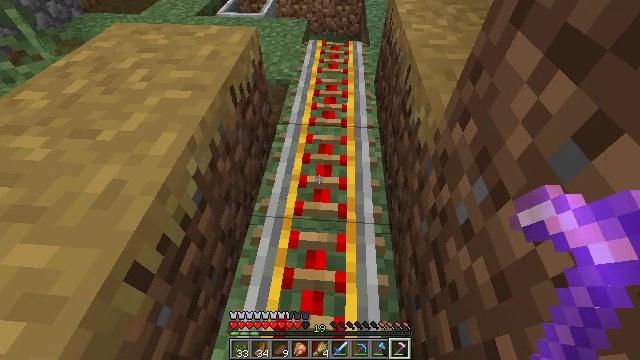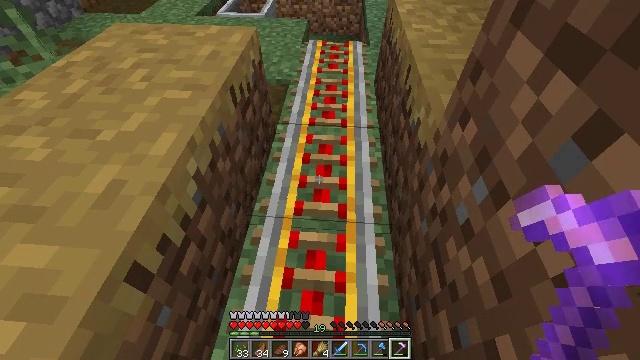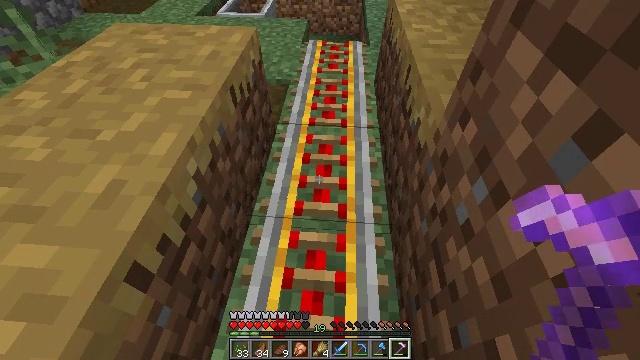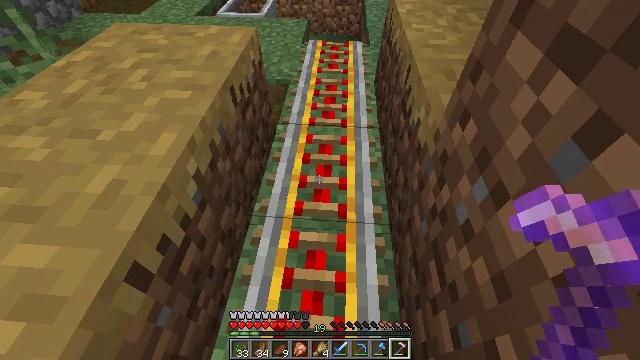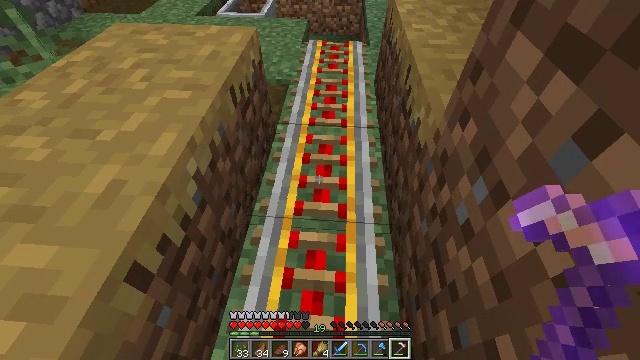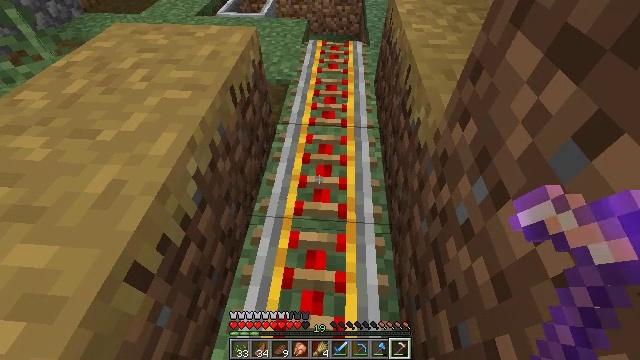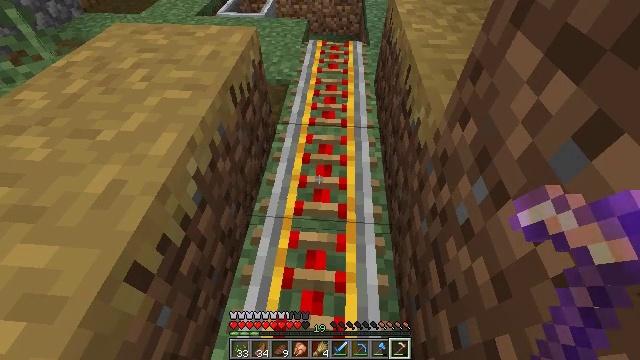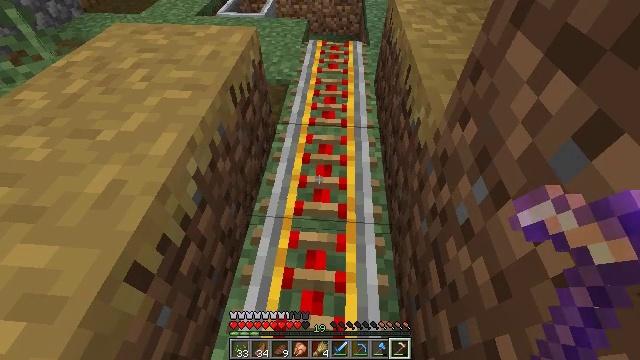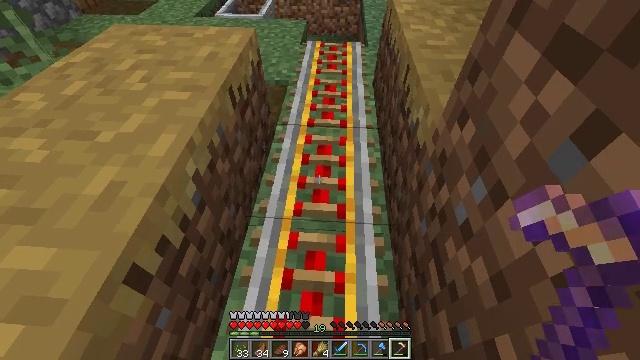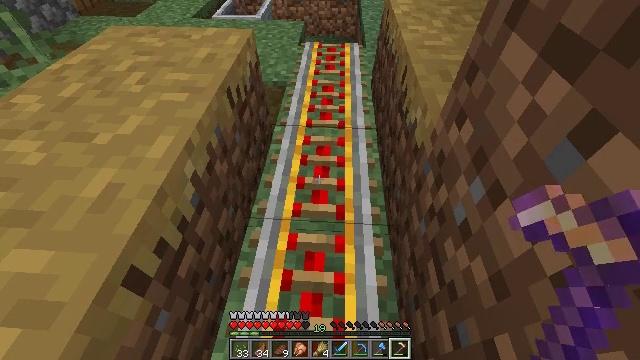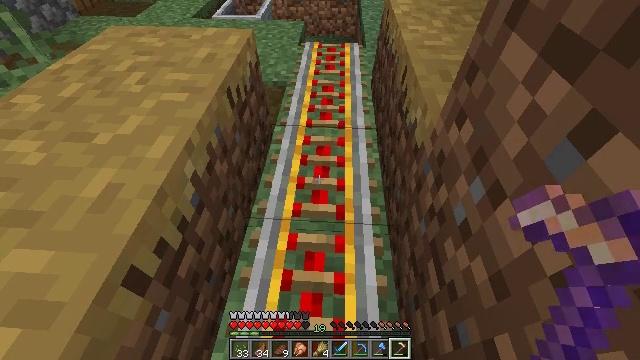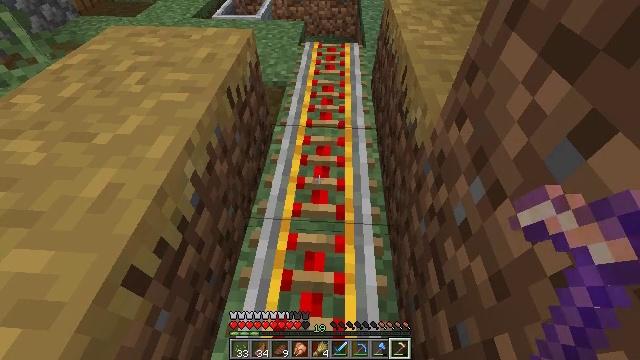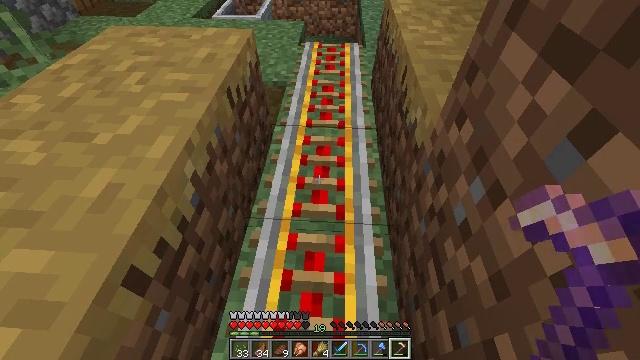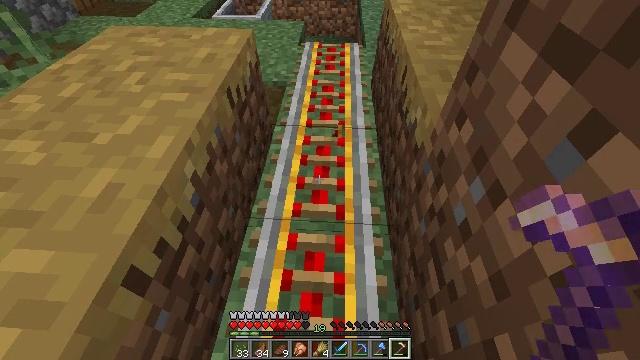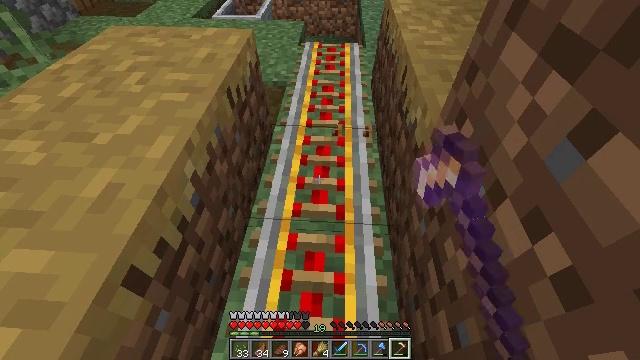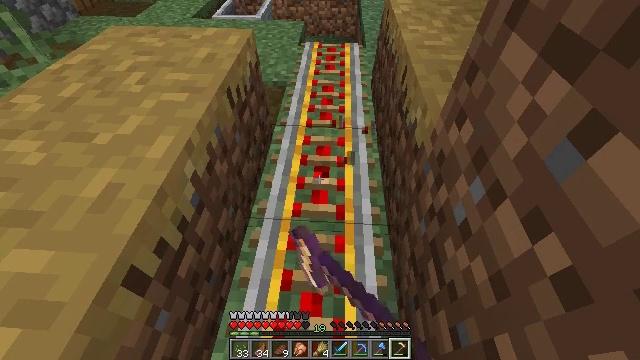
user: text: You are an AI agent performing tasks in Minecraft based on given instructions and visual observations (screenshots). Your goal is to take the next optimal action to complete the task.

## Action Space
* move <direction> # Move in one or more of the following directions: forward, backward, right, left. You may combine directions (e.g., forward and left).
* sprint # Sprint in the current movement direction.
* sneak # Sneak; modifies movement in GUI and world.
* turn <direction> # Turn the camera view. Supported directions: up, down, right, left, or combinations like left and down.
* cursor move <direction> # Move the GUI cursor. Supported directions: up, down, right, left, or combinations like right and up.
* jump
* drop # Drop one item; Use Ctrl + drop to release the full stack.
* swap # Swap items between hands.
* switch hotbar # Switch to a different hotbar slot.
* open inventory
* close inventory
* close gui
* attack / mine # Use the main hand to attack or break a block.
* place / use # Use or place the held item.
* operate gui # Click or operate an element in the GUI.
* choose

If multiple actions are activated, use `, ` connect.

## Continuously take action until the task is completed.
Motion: motion action
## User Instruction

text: Attack the powered rail to remove it.
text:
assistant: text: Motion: no_op
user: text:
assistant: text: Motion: no_op
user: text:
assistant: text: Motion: no_op
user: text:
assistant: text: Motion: no_op
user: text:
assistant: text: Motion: no_op
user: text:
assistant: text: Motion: no_op
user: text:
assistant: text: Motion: no_op
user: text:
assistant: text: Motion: no_op
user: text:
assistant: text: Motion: no_op
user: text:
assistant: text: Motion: no_op
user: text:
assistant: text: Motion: no_op
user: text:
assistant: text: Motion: no_op
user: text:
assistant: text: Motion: attack / mine
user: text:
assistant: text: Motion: attack / mine
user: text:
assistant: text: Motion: attack / mine
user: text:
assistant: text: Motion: attack / mine
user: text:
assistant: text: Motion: attack / mine
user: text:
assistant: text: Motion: attack / mine
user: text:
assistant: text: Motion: attack / mine
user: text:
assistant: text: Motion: attack / mine
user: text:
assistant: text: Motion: attack / mine
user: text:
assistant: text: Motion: attack / mine
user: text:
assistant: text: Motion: attack / mine
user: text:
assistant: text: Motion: attack / mine
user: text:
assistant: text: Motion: attack / mine
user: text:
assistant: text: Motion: attack / mine
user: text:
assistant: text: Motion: attack / mine
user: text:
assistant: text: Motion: attack / mine
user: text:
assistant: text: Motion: attack / mine
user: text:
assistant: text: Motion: attack / mine